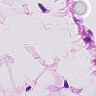
Metastatic tissue present: no